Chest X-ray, PA view. Patient: 43 years old, sex F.
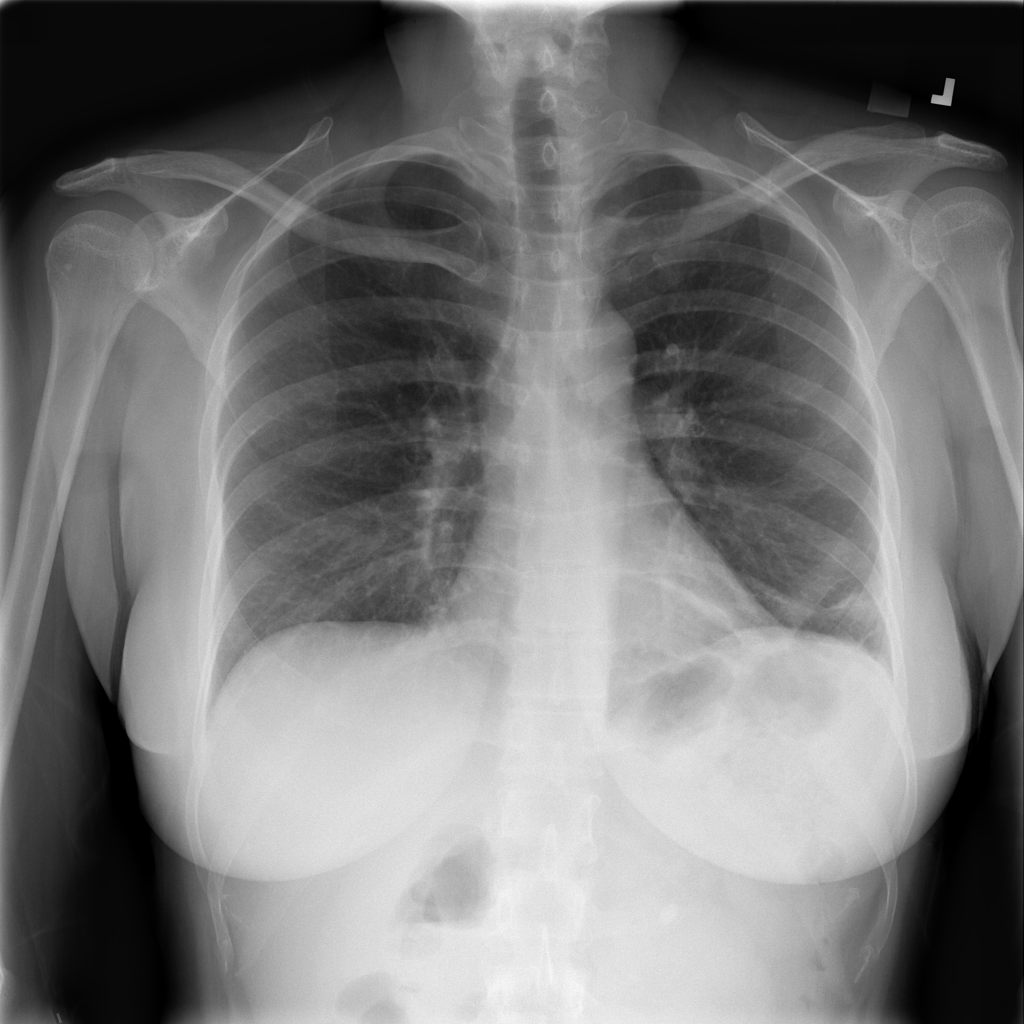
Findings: No Finding